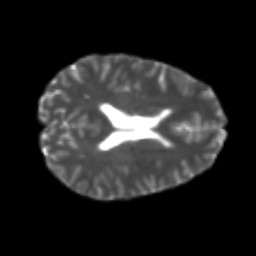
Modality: T2w
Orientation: axial
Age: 24
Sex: female
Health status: healthy
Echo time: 0.074 s